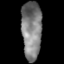
Tissue: lung
Cell type: Epithelial cells
Senescence score: 0.2115
Nuclear area (px): 1150
Mean DAPI intensity: 125.969